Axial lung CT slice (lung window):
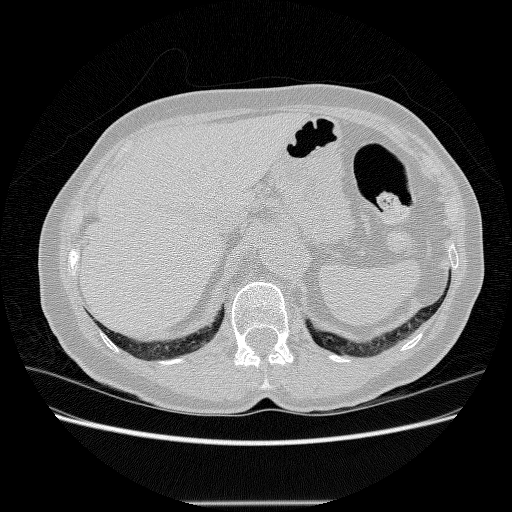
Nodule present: no